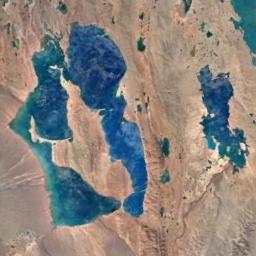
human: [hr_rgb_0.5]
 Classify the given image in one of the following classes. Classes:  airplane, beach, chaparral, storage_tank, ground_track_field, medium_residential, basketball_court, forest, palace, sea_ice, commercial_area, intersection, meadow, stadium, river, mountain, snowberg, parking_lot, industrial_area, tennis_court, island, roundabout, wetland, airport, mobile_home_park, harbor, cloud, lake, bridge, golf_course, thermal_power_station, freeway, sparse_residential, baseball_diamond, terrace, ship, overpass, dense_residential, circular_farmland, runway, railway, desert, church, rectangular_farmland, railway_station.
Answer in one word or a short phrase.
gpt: lake